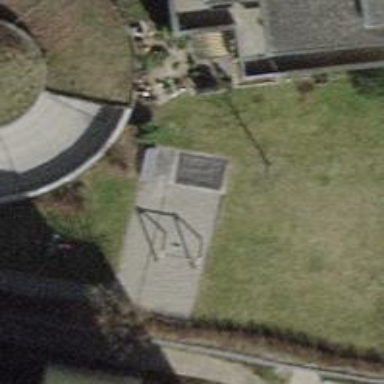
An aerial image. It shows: Playground featuring swings.